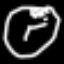
Label: clock